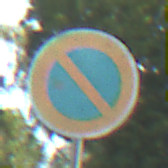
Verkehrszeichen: EingeschraenktesHalteverbot
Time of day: SunriseSunset
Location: Outdoor (Suburban)
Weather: PartlyCloudy
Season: NotSpecified
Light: Natural